Field crop: tomato
Growth stage: 2
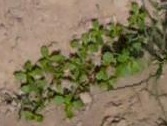
Species: portulaca